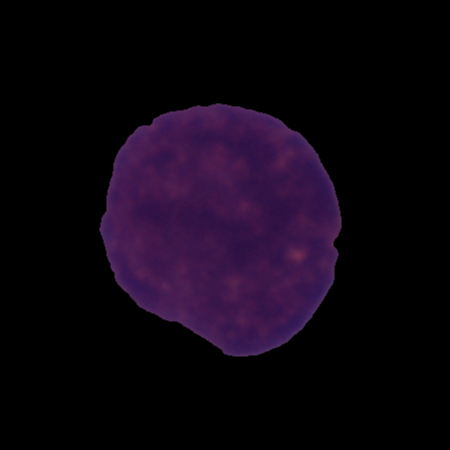
Label: cancer